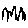
Label: zigzag